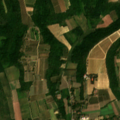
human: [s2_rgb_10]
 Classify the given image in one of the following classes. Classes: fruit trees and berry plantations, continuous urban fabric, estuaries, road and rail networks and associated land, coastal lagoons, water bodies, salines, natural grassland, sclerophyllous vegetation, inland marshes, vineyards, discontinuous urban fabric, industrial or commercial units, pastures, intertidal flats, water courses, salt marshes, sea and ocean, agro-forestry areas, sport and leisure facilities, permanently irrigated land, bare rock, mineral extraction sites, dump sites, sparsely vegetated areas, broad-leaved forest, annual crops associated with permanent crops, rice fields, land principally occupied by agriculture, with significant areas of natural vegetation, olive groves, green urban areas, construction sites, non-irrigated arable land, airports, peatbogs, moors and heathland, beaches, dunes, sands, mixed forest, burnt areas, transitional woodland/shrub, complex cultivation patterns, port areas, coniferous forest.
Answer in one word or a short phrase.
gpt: non-irrigated arable land, complex cultivation patterns, land principally occupied by agriculture, with significant areas of natural vegetation, broad-leaved forest